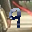
Label: 9